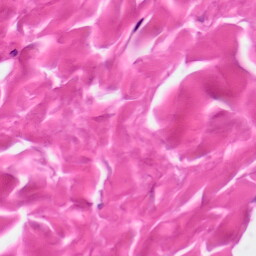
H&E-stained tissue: Skin